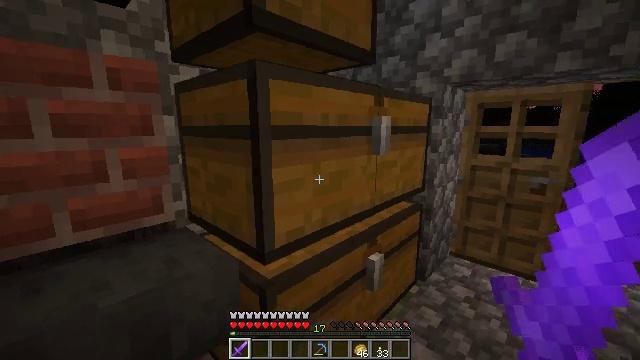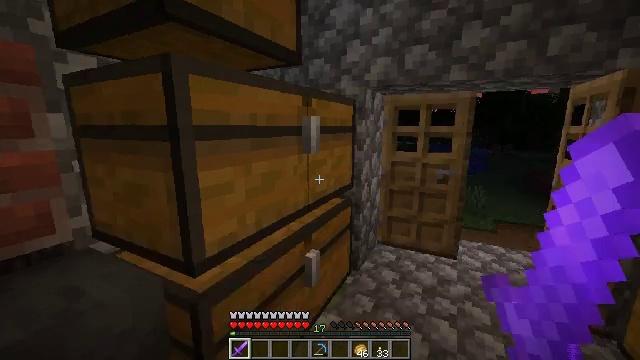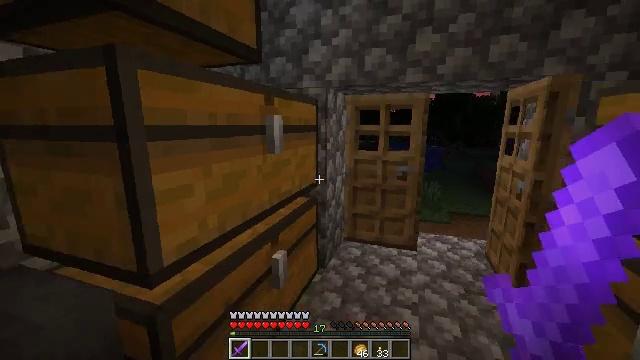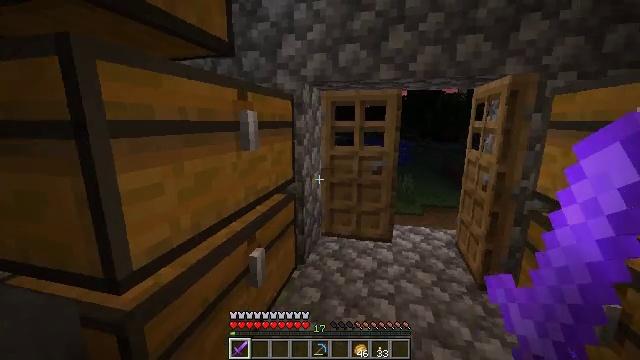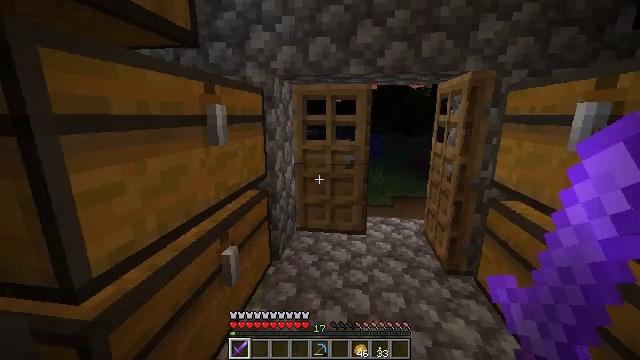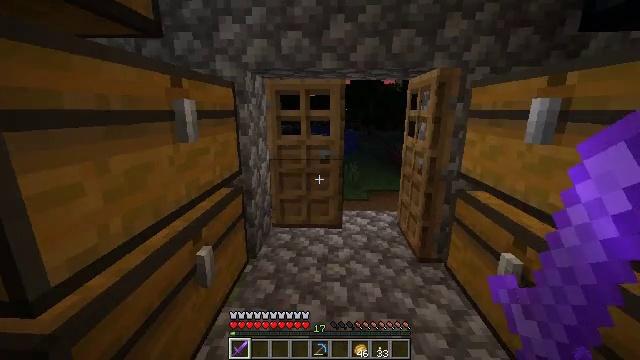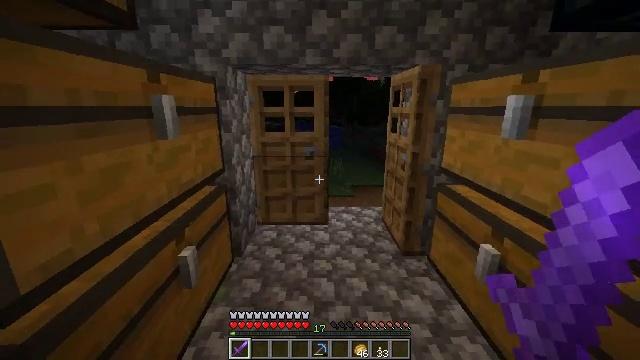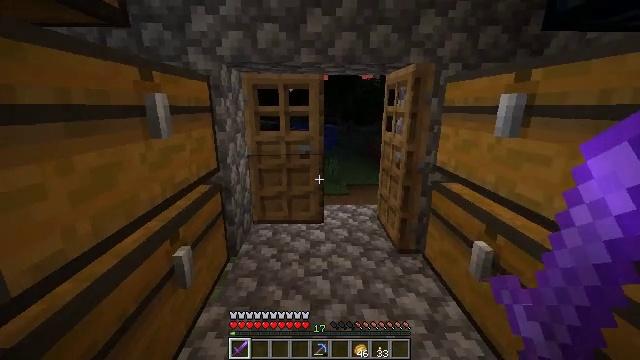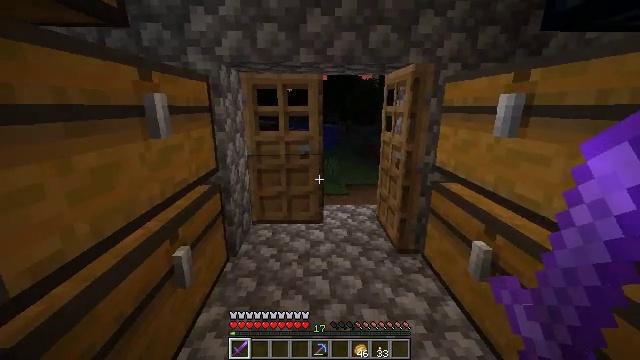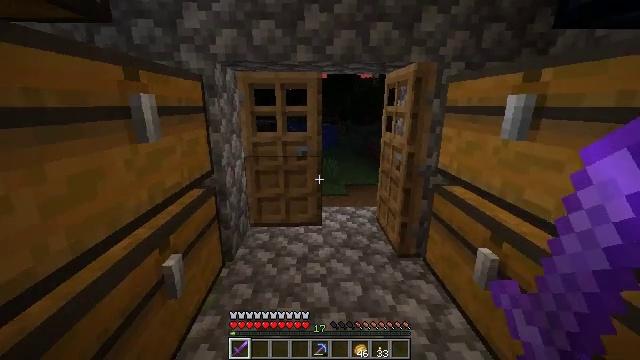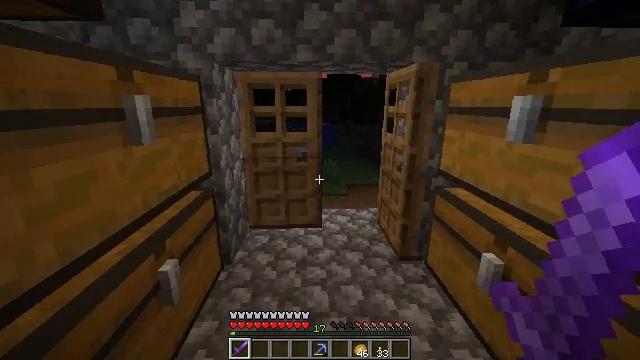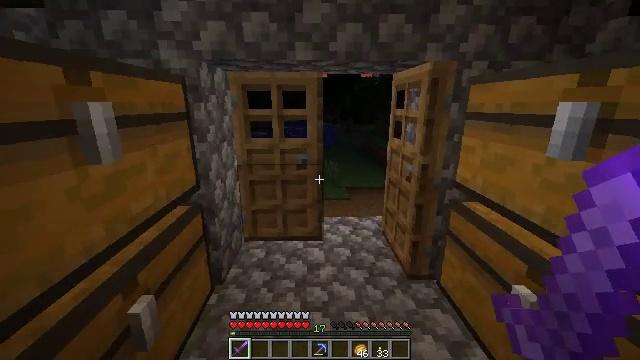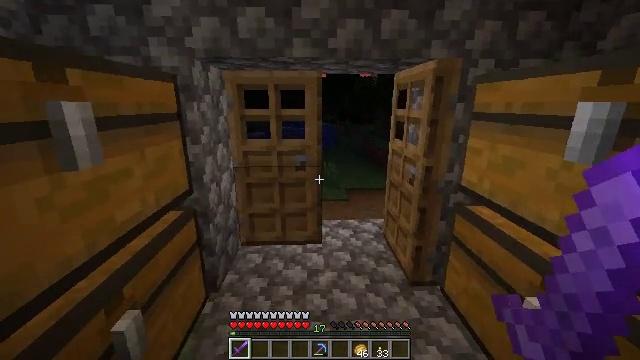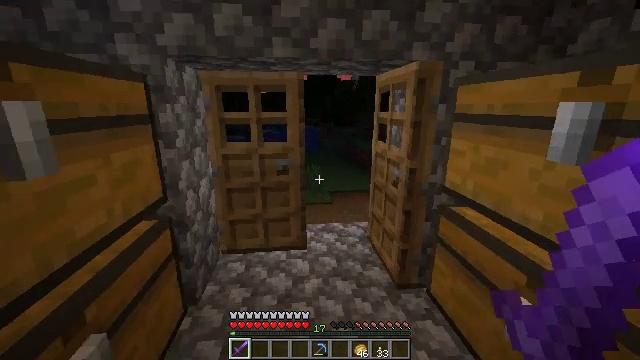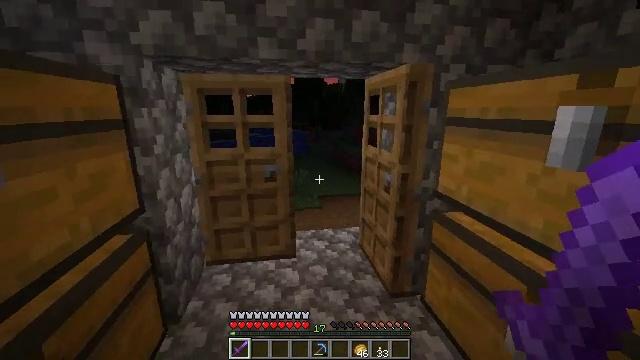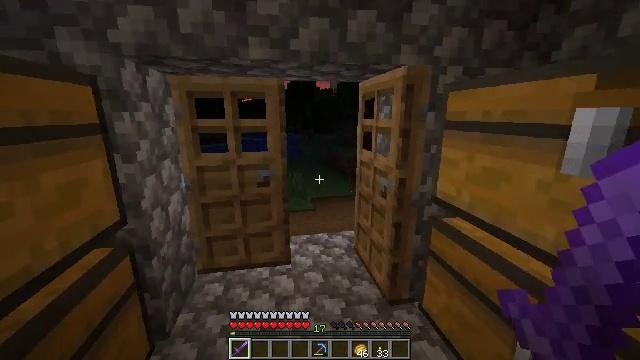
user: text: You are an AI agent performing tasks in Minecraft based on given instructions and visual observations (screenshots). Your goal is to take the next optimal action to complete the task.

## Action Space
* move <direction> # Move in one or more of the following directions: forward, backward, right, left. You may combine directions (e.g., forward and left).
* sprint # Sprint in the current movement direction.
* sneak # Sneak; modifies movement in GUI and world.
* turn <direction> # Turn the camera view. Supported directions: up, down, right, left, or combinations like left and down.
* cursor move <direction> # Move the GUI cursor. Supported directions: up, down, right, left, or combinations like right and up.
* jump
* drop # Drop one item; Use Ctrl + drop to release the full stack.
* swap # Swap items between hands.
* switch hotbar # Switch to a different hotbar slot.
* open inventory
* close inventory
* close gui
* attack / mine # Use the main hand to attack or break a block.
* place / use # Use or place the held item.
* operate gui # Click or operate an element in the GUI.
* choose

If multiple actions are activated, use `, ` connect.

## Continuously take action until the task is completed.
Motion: motion action
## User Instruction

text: Combat the zombie.
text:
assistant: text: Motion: turn right
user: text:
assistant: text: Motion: turn right
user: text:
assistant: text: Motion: turn right
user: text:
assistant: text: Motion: turn right and down
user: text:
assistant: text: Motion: turn right and down
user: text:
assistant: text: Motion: turn right
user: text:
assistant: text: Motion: turn right
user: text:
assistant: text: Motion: no_op
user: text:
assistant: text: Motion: move forward
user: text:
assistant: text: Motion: move forward
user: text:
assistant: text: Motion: move forward
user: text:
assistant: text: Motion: no_op
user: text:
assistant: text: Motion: turn right
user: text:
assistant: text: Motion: move forward, turn right
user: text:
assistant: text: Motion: move forward, turn right
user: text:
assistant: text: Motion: move forward
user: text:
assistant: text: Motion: move forward
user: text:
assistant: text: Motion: move forward
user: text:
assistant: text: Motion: move forward
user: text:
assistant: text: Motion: move forward
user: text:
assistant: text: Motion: move forward
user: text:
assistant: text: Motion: move forward
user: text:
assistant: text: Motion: move forward
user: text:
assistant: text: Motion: move forward
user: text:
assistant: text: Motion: move forward
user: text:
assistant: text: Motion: move forward
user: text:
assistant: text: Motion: move forward
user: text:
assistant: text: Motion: move forward, turn right
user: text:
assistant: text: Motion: move forward, turn right
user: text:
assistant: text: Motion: move forward and move left, turn right